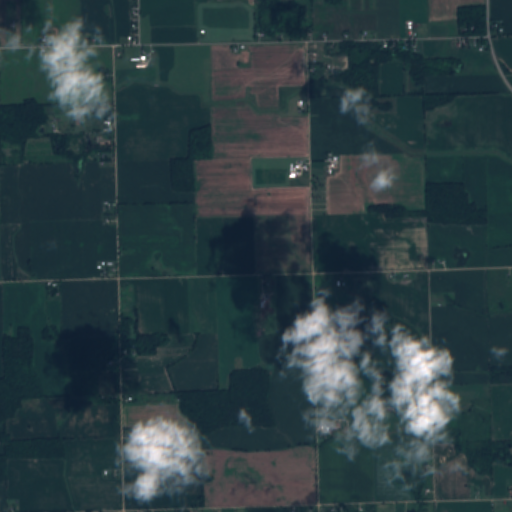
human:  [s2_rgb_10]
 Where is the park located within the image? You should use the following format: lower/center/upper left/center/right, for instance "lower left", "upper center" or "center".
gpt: The park is located in the center of the image.
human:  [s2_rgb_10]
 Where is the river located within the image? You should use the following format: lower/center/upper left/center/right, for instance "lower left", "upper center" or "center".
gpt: The river is located in the upper of the image.
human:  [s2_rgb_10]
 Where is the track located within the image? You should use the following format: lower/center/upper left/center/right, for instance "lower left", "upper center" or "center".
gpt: There is no track in the image.